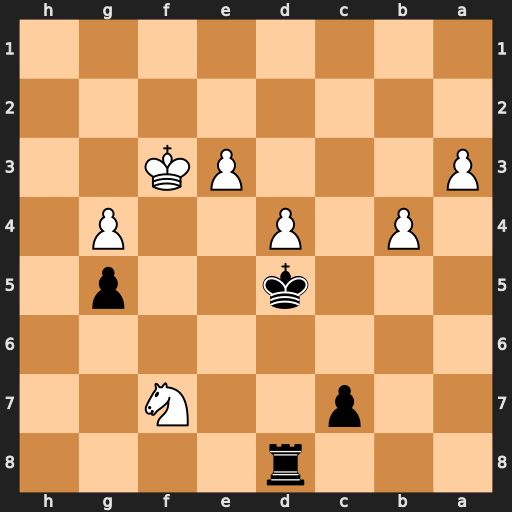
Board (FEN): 3r4/2p2N2/8/3k2p1/1P1P2P1/P3PK2/8/8
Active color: b
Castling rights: -
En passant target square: -
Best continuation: Rf8 Ke2 Rxf7